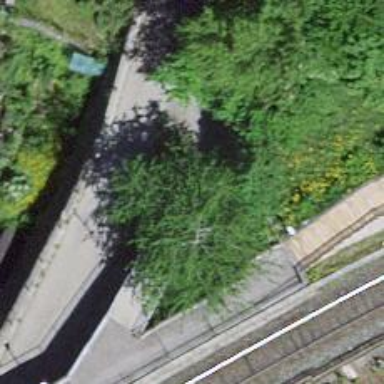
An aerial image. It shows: Viaduct footway.